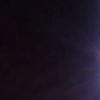
Label: space